Question: I am trying to add rows to the datagridview on textbox leave event. everytime i leave the textbox the values correxponding to the text entered in textbox should get added to the grid one by one. but in my case when i leave the textbox on second entry, the first row added earlier in the grid disappears and the second row only is added. the following is the code. Can anyone guide me in what mistake i am doing here?
'''
private void textBox4_Leave(object sender, EventArgs e)
{
//textBox1.Focus();
int rcount = dataGridView1.RowCount;
if (rcount == 1)
{
dataGridView1.Columns.Clear();
}
DataTable dt = new DataTable();
decimal cost = 0;
decimal retail = 0;
decimal discount = Convert.ToDecimal(textBox4.Text);
string bilno = lblBil.Text;
MySqlConnection connection = new MySqlConnection(myconnectionstring);
connection.Open();
string money = "SELECT COST_PRICE,RETAIL_PRICE FROM INVENTORY_VALUE WHERE BARCODE = @barcode";
MySqlCommand cmd1 = new MySqlCommand(money, connection);
cmd1.Parameters.AddWithValue("@barcode", textBox2.Text);
MySqlDataReader myreader = cmd1.ExecuteReader();
while (myreader.Read())
{
cost = decimal.Parse(myreader["COST_PRICE"].ToString());
retail = decimal.Parse(myreader["RETAIL_PRICE"].ToString());
}
connection.Close();
decimal finalcost = cost * Convert.ToDecimal(textBox3.Text);
decimal finalretail = retail * Convert.ToDecimal(textBox3.Text);
decimal finaldiscount = discount;
decimal finalamount = finalretail + finaldiscount;
MySqlConnection connection1 = new MySqlConnection(myconnectionstring);
string inputprod = "SELECT @sno SNo,ir.product_name Product_Name,iv.unit_qty Unit_Qty, iv.uom UOM,@total_qty Total_Qty,@retail Cost,@discount Discount,@amount Amount,ir.plu_code Plu_Code,iv.barcode Barcode,iv.description Description,@cost OrgCost,ir.dept_id Dept_ID,ir.cat_id Cat_ID,ir.primary_vendor_id Supplier_ID FROM inventory_register ir,inventory_value iv WHERE iv.barcode = ir.barcode AND ir.barcode = @barcode";
connection1.Open();
MySqlCommand cmd = new MySqlCommand(inputprod, connection1);
cmd.Parameters.AddWithValue("@total_qty",decimal.Parse(textBox3.Text));
cmd.Parameters.AddWithValue("@barcode", textBox2.Text);
cmd.Parameters.AddWithValue("@sno", textBox1.Text);
cmd.Parameters.AddWithValue("@cost", finalcost);
cmd.Parameters.AddWithValue("@retail",finalretail);
cmd.Parameters.AddWithValue("@discount",finaldiscount);
cmd.Parameters.AddWithValue("@amount",finalamount);
MySqlDataAdapter adapter = new MySqlDataAdapter(cmd);
MySqlCommandBuilder cbuilder = new MySqlCommandBuilder(adapter);
adapter.Fill(dt);
dataGridView1.DataSource = dt;
connection1.Close();
DataGridViewColumn colS_NO = dataGridView1.Columns[0];
colS_NO.Width = 50;
DataGridViewColumn colProduct = dataGridView1.Columns[1];
colProduct.Width = 200;
dataGridView1.Columns[7].Visible = false;
dataGridView1.Columns[8].Visible = false;
dataGridView1.Columns[9].Visible = false;
dataGridView1.Columns[10].Visible = false;
dataGridView1.Columns[11].Visible = false;
dataGridView1.Columns[12].Visible = false;
dataGridView1.Columns[13].Visible = false;
dataGridView1.Columns[14].Visible = false;
decimal TotNo = decimal.Parse("0.00");
for (int i = 0; i < dataGridView1.RowCount - 1; i++)
{
TotNo = TotNo + Convert.ToDecimal(dataGridView1.Rows[i].Cells[7].Value);
}
lblNFqtyNo.Text = NFQTYNo.ToString();
lblStotNo.Text = SubTot.ToString();
lblDiscNo.Text = DiscNo.ToString();
lblTotNo.Text = TotNo.ToString();
}
'''

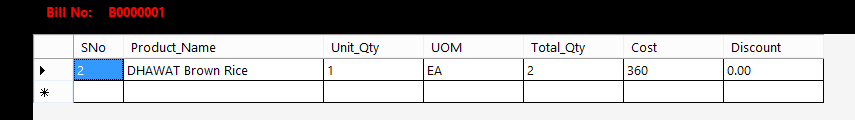
Answer: Please check this line . dataGridView1.DataSource = dt; what ever is coming from DB you are setting that as data source. Here I think instead of setting the Data source again you need to do is add a row to the datagridview . like dataGridView1.Rows.Add( //make the new row with new values you want )
or you can use the following snippet.
'''
var index = dataGridView1.Rows.Add();
dataGridView1.Rows[index].Cells["Sno"].Value = 2;
dataGridView1.Rows[index].Cells["Product_Name"].Value = "DHAWAT Brown Rice";
'''